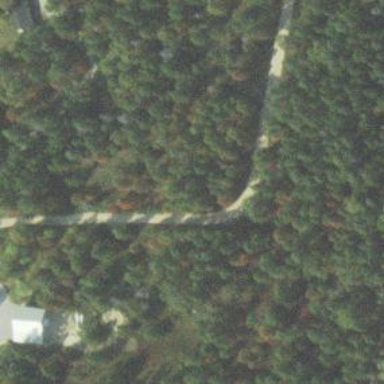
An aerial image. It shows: Unclassified road.